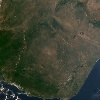
Label: land